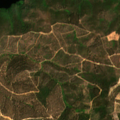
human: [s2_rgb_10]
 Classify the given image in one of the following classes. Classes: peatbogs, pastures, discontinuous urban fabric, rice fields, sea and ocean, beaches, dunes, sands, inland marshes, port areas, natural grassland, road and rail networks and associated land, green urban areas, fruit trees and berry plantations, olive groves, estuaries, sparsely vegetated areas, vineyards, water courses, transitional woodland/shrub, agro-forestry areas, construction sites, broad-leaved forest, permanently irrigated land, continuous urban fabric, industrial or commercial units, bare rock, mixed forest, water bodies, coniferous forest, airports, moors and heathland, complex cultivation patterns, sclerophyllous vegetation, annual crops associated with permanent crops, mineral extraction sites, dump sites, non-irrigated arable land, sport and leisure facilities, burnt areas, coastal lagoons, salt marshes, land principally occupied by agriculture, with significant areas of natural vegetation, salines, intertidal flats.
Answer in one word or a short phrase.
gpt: broad-leaved forest, sclerophyllous vegetation, transitional woodland/shrub, water courses